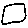
Label: square